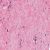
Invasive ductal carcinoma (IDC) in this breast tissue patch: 0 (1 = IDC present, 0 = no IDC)